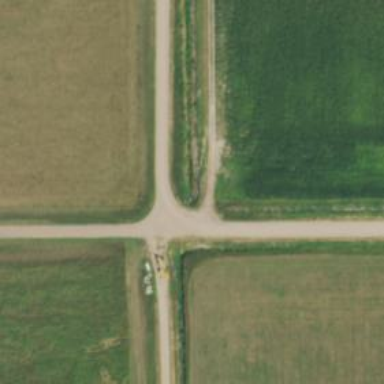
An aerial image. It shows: Unclassified road.